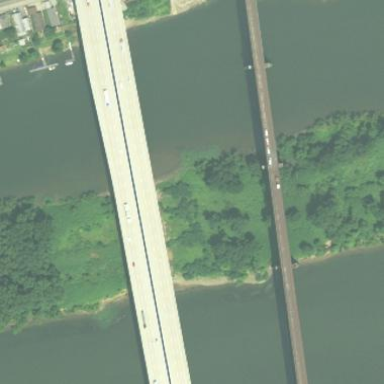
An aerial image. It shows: Man-made bridge.